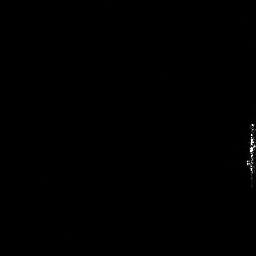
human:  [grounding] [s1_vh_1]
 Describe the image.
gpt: In the satellite image, there is  <ref>1 medium ship </ref> <box>[[95, 46, 99, 69, 0]]</box> located at right.